Interaction volume radius: 5 \u00c5
Interaction volume height: 15 \u00c5
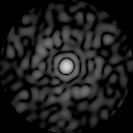
Disorder parameter: 0.8229